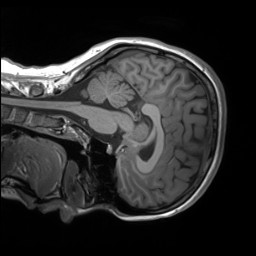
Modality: T1w
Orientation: sagittal
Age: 24
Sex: female
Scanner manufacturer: siemens
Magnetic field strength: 3 T
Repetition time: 1.8 s
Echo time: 0.00241 s